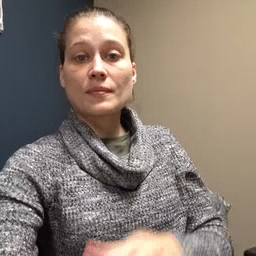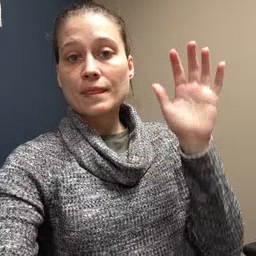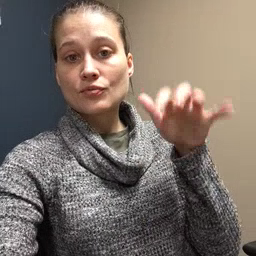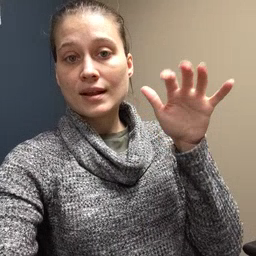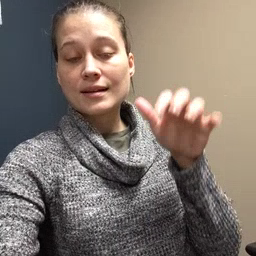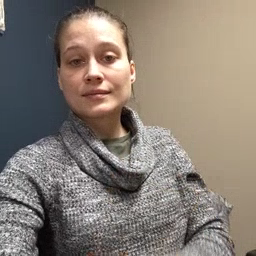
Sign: rain